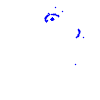
Particle: kaon